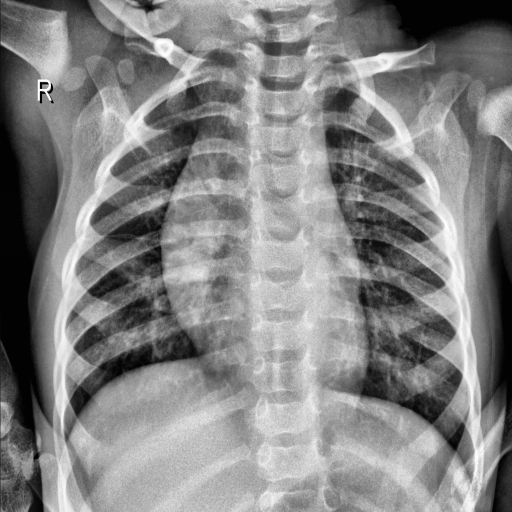
Finding: NORMAL